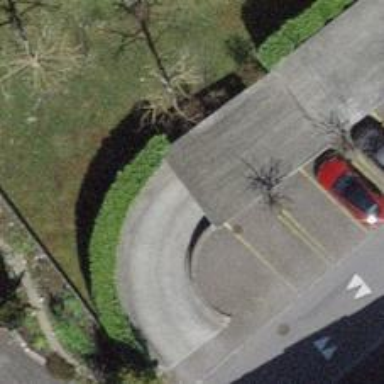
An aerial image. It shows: Parking entrance.